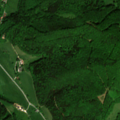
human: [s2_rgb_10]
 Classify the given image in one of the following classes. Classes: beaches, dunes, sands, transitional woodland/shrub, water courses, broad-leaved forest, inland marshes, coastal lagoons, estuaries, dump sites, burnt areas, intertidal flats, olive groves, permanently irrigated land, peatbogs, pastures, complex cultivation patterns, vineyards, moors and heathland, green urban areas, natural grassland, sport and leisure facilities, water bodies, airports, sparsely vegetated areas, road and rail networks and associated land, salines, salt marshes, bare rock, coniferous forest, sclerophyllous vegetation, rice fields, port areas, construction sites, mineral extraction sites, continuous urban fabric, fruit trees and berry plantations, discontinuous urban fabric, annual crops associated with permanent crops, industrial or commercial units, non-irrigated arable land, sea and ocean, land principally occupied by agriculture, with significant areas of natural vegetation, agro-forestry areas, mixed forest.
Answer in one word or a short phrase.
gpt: pastures, broad-leaved forest, mixed forest